Interaction volume radius: 5 \u00c5
Interaction volume height: 10 \u00c5
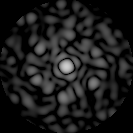
Disorder parameter: 0.8749